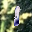
Label: 1